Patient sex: F
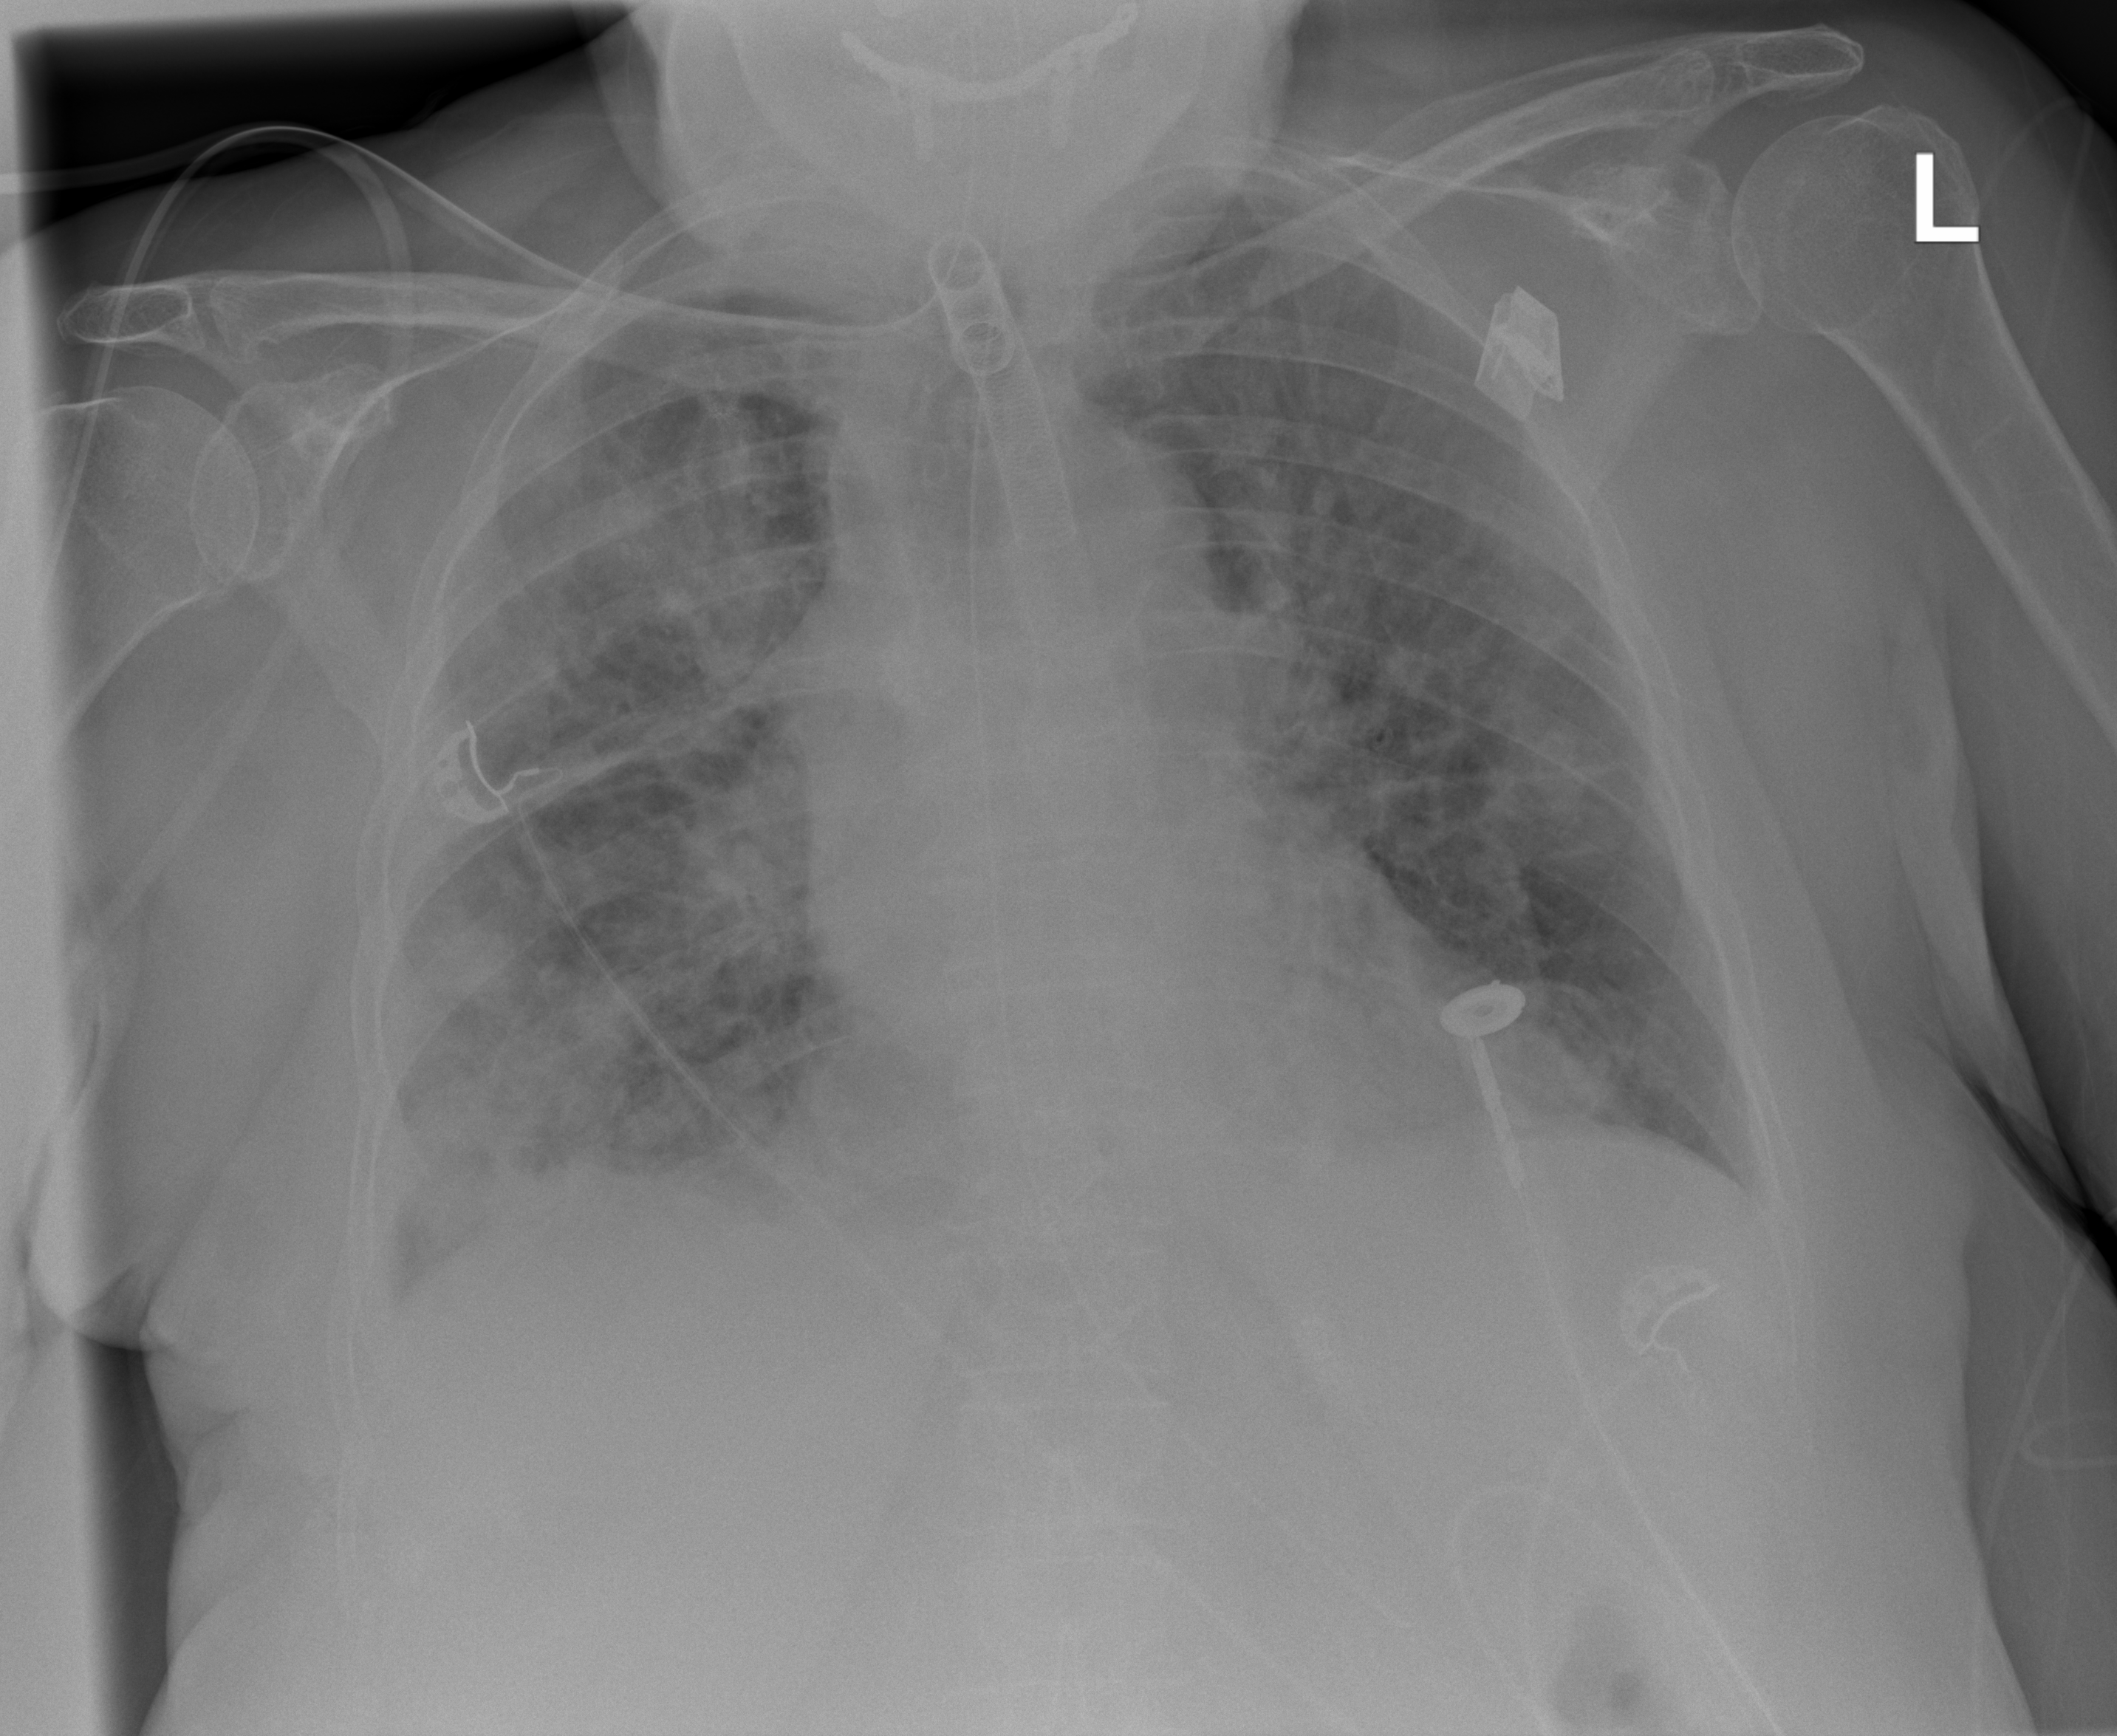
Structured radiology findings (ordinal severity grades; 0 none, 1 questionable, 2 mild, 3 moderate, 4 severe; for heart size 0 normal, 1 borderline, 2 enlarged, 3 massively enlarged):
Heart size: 0
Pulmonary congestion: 2
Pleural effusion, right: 2
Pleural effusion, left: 2
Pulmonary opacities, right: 3
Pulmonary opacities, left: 2
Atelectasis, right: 2
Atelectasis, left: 2